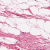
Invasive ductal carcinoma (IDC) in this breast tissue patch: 0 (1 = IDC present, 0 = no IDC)